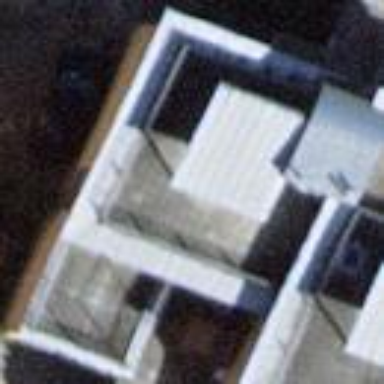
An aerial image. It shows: Simple and straightforward house.